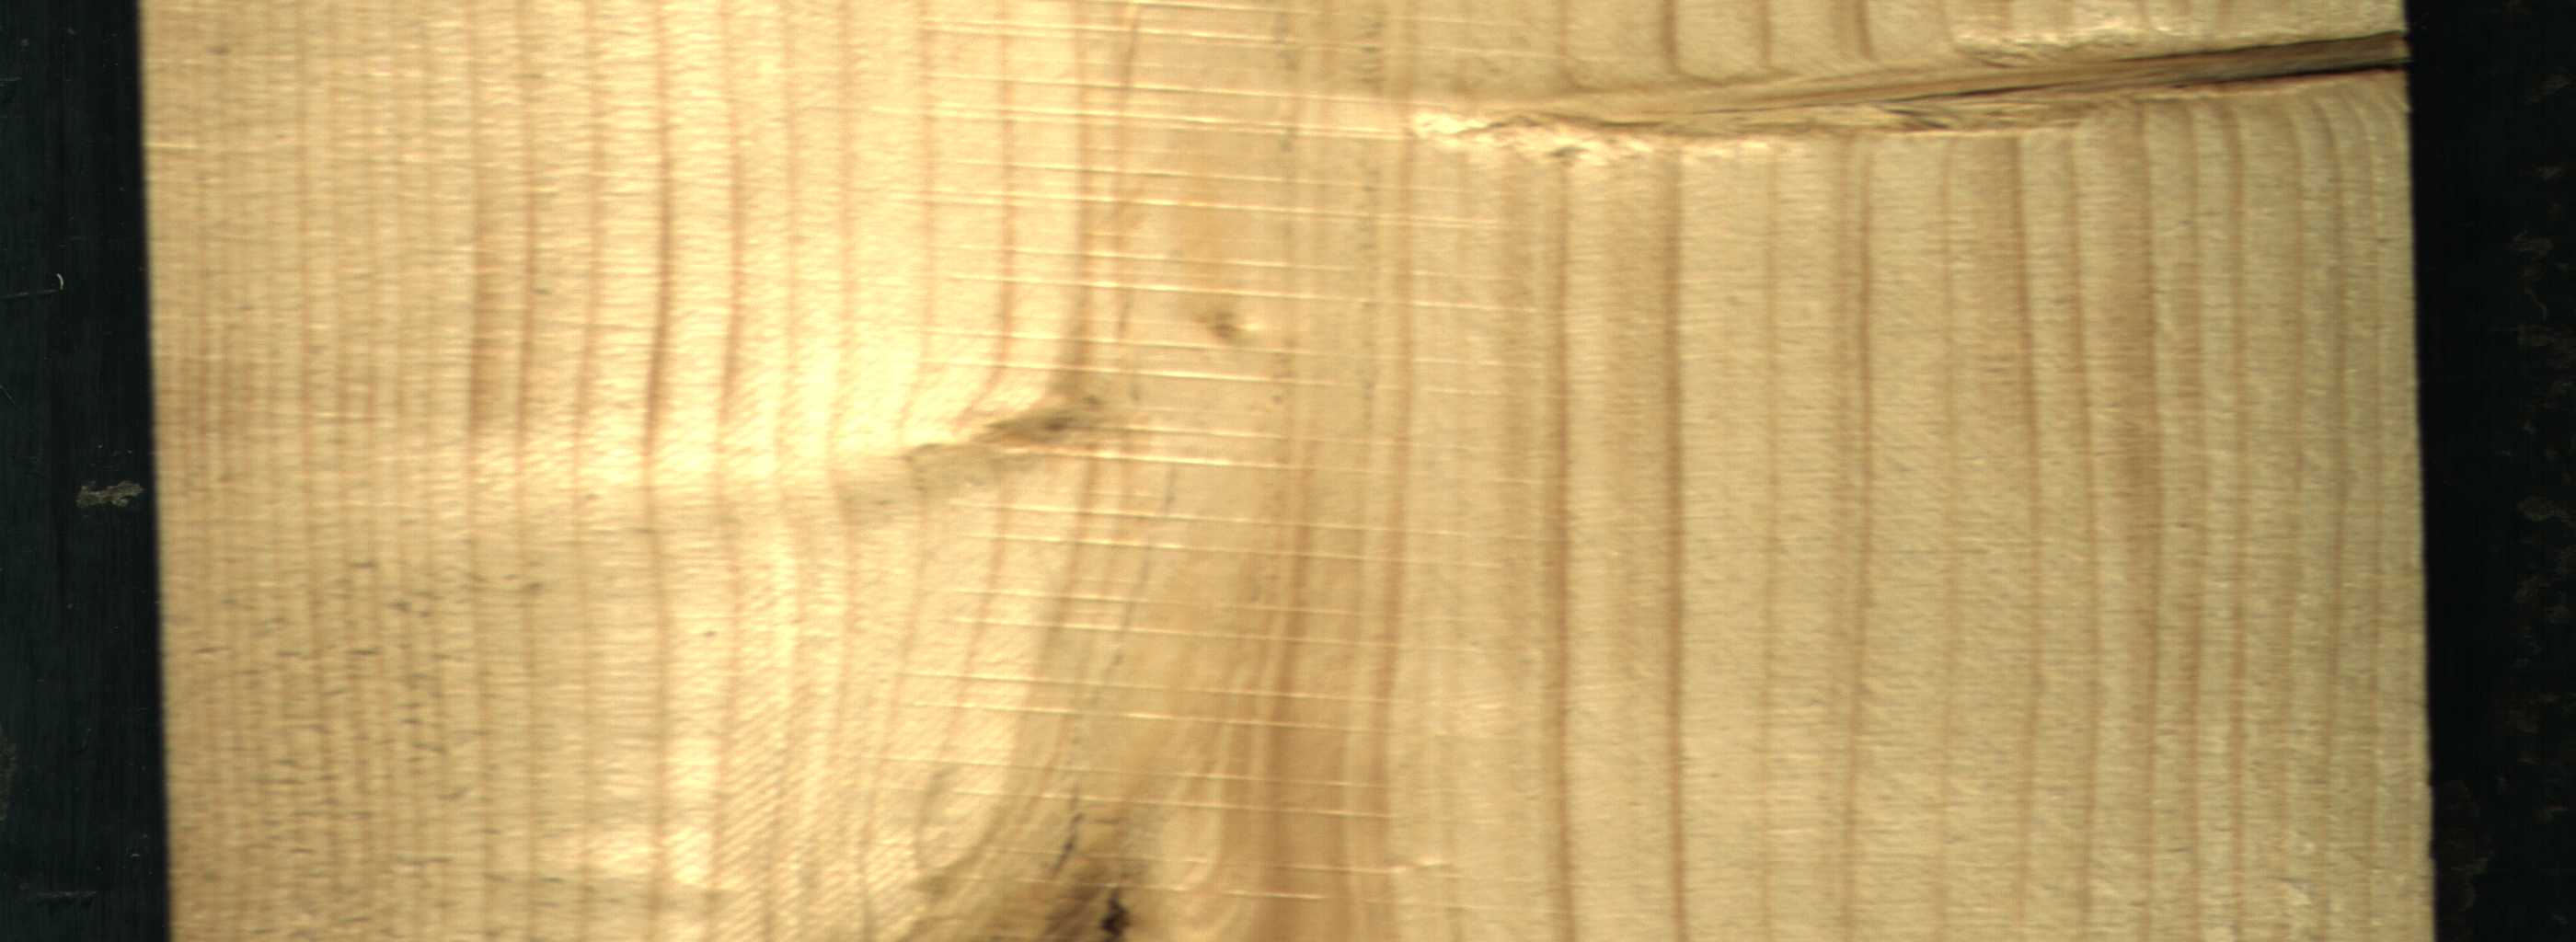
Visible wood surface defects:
resin
Dead_Knot
Dead_Knot